Interaction volume radius: 10 \u00c5
Interaction volume height: 25 \u00c5
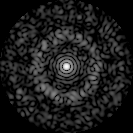
Disorder parameter: 0.8434